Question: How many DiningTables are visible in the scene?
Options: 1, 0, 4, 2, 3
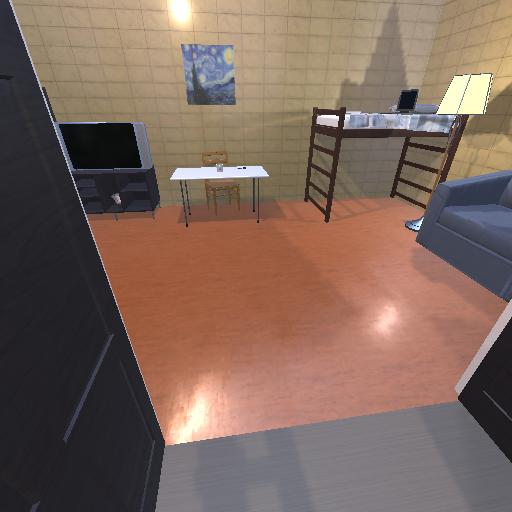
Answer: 1